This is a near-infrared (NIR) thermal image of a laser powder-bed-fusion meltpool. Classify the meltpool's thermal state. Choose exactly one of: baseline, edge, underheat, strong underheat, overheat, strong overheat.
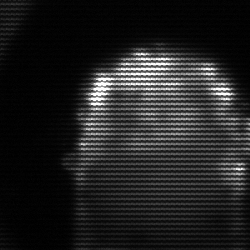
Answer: baseline